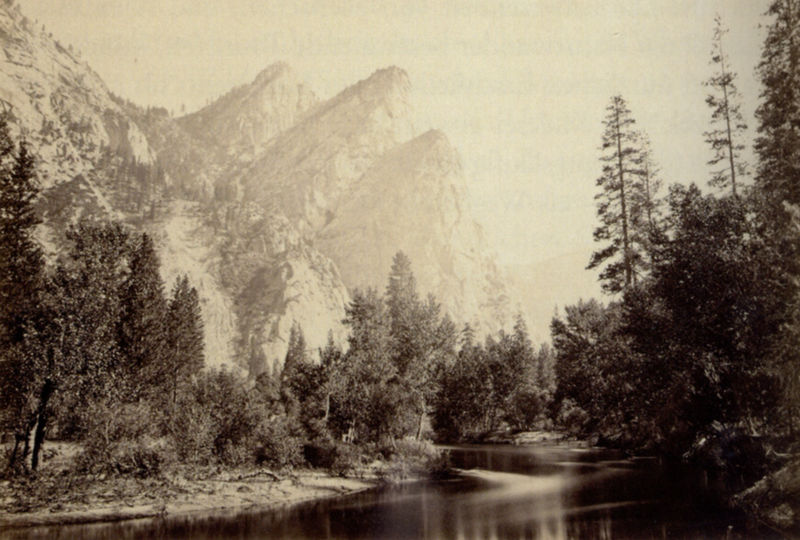
Titel: Three Brothers', Yosemite Valley, Kalifornien
Künstler: Charleton E. Watkins
Standort: München
Institution: Sammlung Dietmar Siegert
Schlagwörter: baum, berg, blätter, dunkel, felsen, gemälde, himmel, laub, schatten, wasser, weiß, bäume, fluss, gelb, grün, landschaft, see, ufer, äste, braun, grau, hell, holz, licht, schwarz, eis, gras, schnee, weg, beige, alt, stein, steine, bach, baumstamm, dämmerung, morgen, natur, spiegelung, zweige, busch, büsche, einsam, gewässer, sonne, sträucher, drei, tal, wald, deutschland, ruhig, sommer, strand, ruhe, ansicht, abhang, mittag, berge, berghang, fels, gebirge, gipfel, hang, klippen, leer, dunst, nebel, berglandschaft, steil, winter, sepia, stille, romantik, tannen, immel, menschenleer, klippe, foto, fotografie, fotorealismus, höhe, alpen, bergspitze, schwarz-weiß, fichte, nadelbaum, tanne, sonnig, photo, kiefer, geäst, gehölz, bachlauf, fichten, kiefern, nadelholz, fotographie, grat, foro, bäum, flussufer, steilwand, disig, bergwelt, siesig, verge, fotoralismus